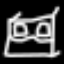
Label: bed